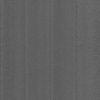
Label: dusty